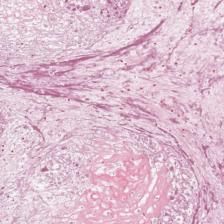
Label: Non-Viable-Tumor